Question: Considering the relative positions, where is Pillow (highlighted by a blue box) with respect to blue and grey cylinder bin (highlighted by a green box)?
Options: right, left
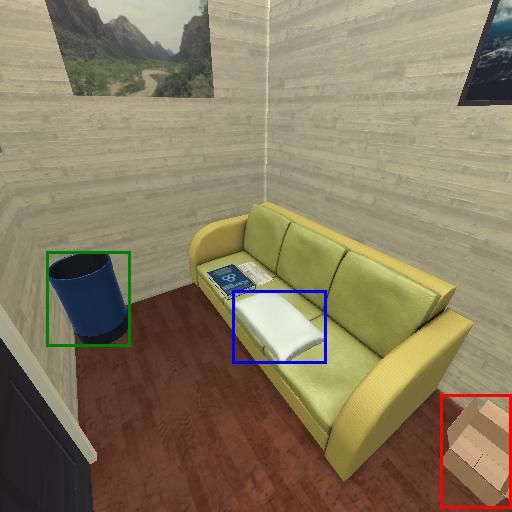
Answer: right